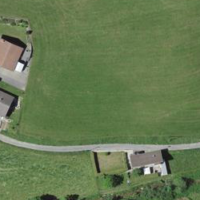
EUNIS habitat code: 52
Species observed at this site:
Chelidonium majus
Daucus carota